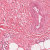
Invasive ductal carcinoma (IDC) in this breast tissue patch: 0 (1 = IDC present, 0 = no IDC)